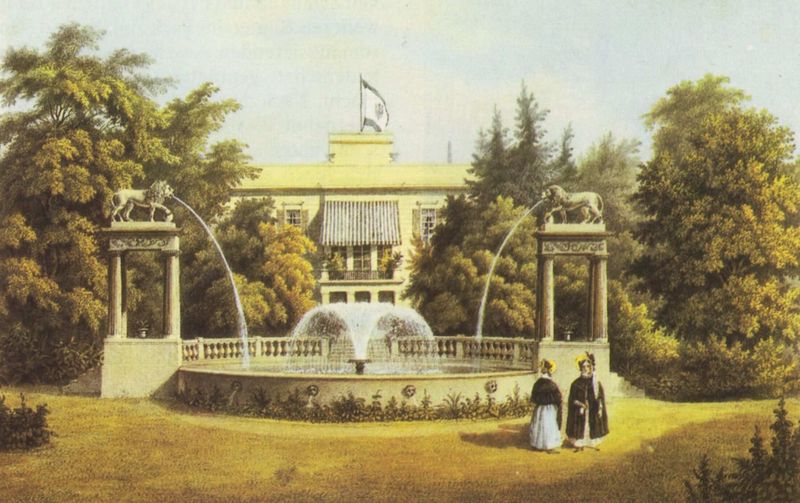
Titel: Berlin, Schloss Glienicke
Künstler: Ernst Hasse
Standort: Potsdam
Institution: Stiftung Preußische Schlösser und Gärten / Aquarellsammlung
Schlagwörter: baum, blau, blätter, dunkel, gemälde, himmel, laub, mann, meer, schatten, umhang, wasser, weiß, wolken, bäume, frauen, gelb, grün, landschaft, menschen, mädchen, teich, blumen, damen, fenster, frau, hell, hintergrund, hüte, kleid, licht, säule, säulen, tür, ölbild, dame, gebäude, gras, haus, park, rasen, schloss, weg, wiese, haube, leute, malerei, stehen, stein, bild, öl, büsche, gebüsch, gitter, sonne, figur, mantel, adel, paar, pflanzen, frontal, brunnen, rund, bassin, garten, springbrunnen, balkon, terrasse, sommer, rahmung, fahne, flagge, farbe, hof, amerika, figuren, tannen, gestreift, geländer, stufen, gestalt, anbau, palast, balustrade, spaziergang, becken, druck, stich, strahl, koloriert, leinwand, gestalten, villa, biedermeier, skulpturen, löwen, anwesen, lanschaft, rechteckig, laubbäume, nadelbäume, slevogt, fontaine, fontäne, wasserstrahl, himel, löwe, wipfel, israel, geometrie, brunne, wasserspeier, preussen, markise, bauschmuck, paradis, wasserspiel, heim, speyer, marquise, scloss, brunnenbecken, stehnd, argentinien, griechenlans, isreal, släulen, spritzend, palsr, dublizität, glienicke